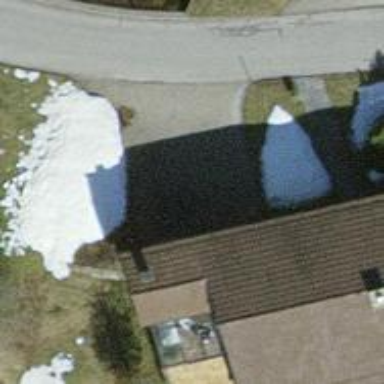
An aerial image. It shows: Driveway.